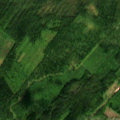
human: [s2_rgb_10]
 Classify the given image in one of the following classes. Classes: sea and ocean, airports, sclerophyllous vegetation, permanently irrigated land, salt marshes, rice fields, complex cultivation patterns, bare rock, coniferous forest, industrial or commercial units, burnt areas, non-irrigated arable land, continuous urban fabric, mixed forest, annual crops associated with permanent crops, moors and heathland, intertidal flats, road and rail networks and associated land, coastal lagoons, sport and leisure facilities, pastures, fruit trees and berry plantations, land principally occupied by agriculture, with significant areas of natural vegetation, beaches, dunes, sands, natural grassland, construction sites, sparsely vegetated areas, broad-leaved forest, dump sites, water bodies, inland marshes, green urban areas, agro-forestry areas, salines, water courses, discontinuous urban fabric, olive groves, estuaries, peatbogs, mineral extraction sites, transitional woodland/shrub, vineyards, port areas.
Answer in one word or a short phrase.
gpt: coniferous forest, mixed forest, transitional woodland/shrub